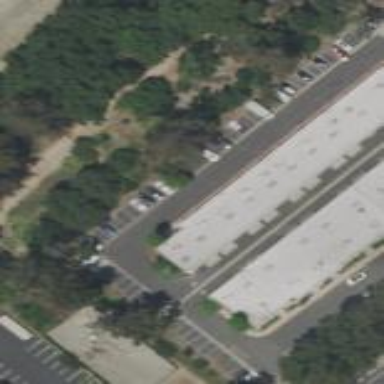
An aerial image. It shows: Commercial building.